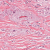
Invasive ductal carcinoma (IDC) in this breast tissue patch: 1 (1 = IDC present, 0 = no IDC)